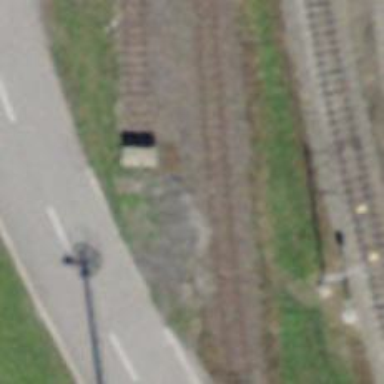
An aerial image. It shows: Railway buffer stop.